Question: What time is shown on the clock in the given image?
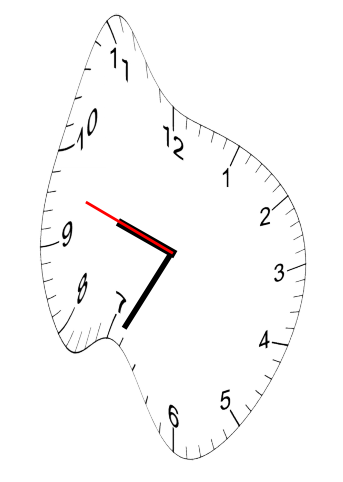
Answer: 09:34:48